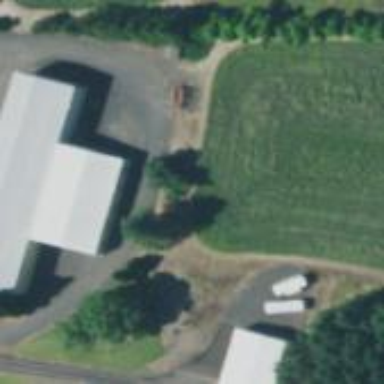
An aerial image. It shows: Driveway for service vehicles.